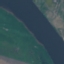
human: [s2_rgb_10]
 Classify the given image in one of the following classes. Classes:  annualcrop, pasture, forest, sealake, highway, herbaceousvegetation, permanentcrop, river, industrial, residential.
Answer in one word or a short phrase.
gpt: River